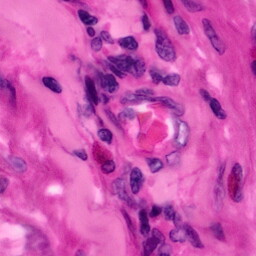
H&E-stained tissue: Pancreatic